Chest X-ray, AP view. Patient: 55 years old, sex M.
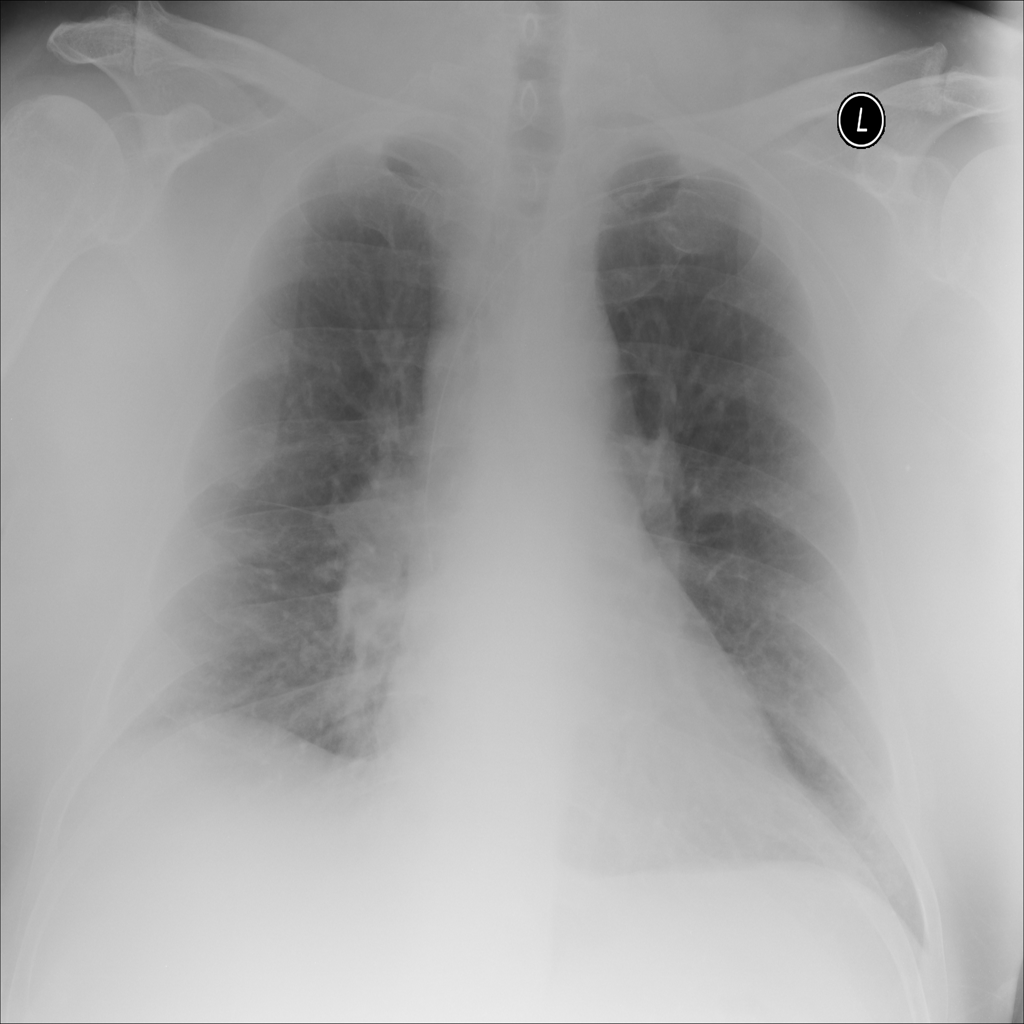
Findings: Infiltration